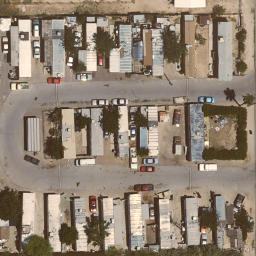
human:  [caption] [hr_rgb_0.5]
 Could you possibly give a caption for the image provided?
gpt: Many mobile homes arranged in lines in the mobile home park and some roads go through this area .

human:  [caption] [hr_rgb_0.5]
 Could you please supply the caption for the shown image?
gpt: Lots of mobile homes with plants surrounded in the mobile home park .

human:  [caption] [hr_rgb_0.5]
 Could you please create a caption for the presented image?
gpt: Many mobile homes are closed to each other in the mobile home park .

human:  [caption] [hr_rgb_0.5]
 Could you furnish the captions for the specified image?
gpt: Many mobile homes arranged in lines in the mobile home park .

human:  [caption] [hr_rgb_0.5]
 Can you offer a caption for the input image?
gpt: Lots of mobile homes arranged in lines and some roads go through this area .